Question: Here's the XAML of the test window:
'''
<controls:MetroWindow x:Class="MahGroupBoxTest.MainWindow"
xmlns="http://schemas.microsoft.com/winfx/2006/xaml/presentation"
xmlns:x="http://schemas.microsoft.com/winfx/2006/xaml"
xmlns:controls="clr-namespace:MahApps.Metro.Controls;assembly=MahApps.Metro"
Title="MainWindow" Height="350" Width="525">
<controls:MetroWindow.Resources>
<ResourceDictionary>
<ResourceDictionary.MergedDictionaries>
<ResourceDictionary Source="pack://application:,,,/MahApps.Metro;component/Styles/Colours.xaml" />
<ResourceDictionary Source="pack://application:,,,/MahApps.Metro;component/Styles/Fonts.xaml" />
<ResourceDictionary Source="pack://application:,,,/MahApps.Metro;component/Styles/Controls.xaml" />
<ResourceDictionary Source="pack://application:,,,/MahApps.Metro;component/Styles/Accents/Blue.xaml" />
<ResourceDictionary Source="pack://application:,,,/MahApps.Metro;component/Styles/Accents/BaseLight.xaml" />
</ResourceDictionary.MergedDictionaries>
</ResourceDictionary>
</controls:MetroWindow.Resources>
<Grid>
<GroupBox Header="Test GroupBox" ></GroupBox>
</Grid>
</controls:MetroWindow>
'''
And here's the result:

I expected a styled 'GroupBox' like in the demos. I've looked at the issues in the project and no one seems to have stumbled on this before. So I think the problem might be with me. Any ideas?
I'm building the project with .Net 4.0 and MahApps version is 0.10.0.1.
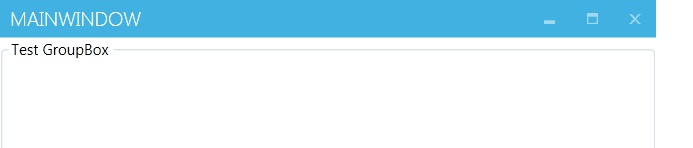
Answer: We discussed this on the GitHub forums:
<URL>
You can update to the pre-release project until I make time for another release.
> Install-Package MahApps.Metro -Pre